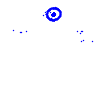
Particle: electron